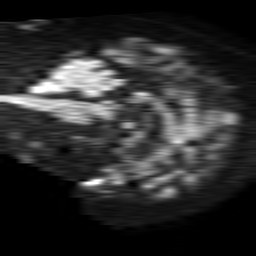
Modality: TRACE
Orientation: sagittal
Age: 66
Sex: male
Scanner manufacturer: philips
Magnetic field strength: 1.5 T
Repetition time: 4.6 s
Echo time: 0.08631 s